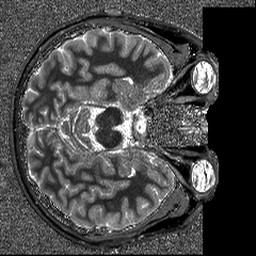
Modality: T1map
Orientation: axial
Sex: male